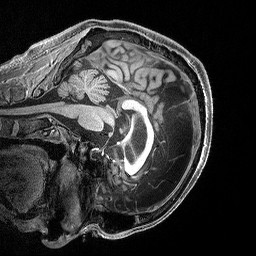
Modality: T1w
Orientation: sagittal
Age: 43
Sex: female
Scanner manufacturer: siemens
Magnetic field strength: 3 T
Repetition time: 2.3 s
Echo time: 0.00298 s